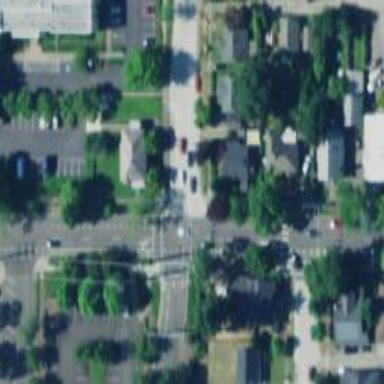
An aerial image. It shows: Solid stop line on the road.